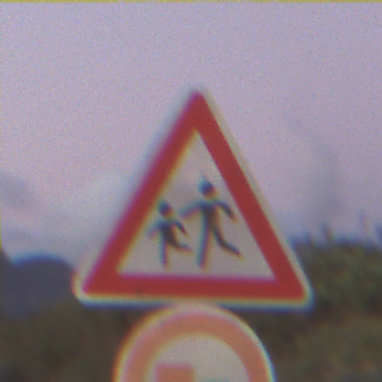
Verkehrszeichen: KinderRechts
Zusatzzeichen unten: UeberholverbotKraftfahrzeuge
Umgebung: Outdoor, RoadRail
Tageszeit: Dawn
Wetter: Clear
Licht: Natural
Jahreszeit: NotSpecified
Kontrast: LowContrast